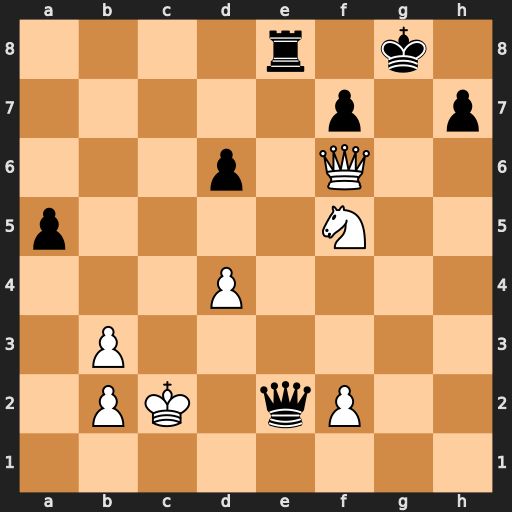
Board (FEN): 4r1k1/5p1p/3p1Q2/p4N2/3P4/1P6/1PK1qP2/8
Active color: w
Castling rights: -
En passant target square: -
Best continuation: Kb1 Qd3+ Ka2 Qxf5 Qxf5